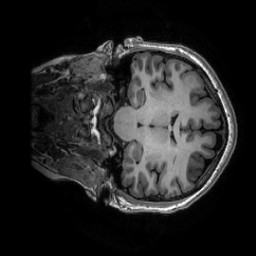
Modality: T1w
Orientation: coronal
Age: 30
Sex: female
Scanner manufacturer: ge
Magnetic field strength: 3 T
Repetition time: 0.0073 s
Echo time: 0.003 s